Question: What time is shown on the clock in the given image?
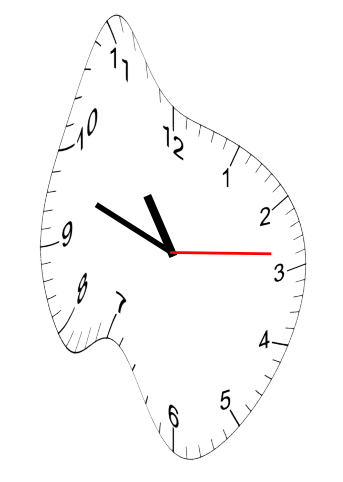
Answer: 10:48:14